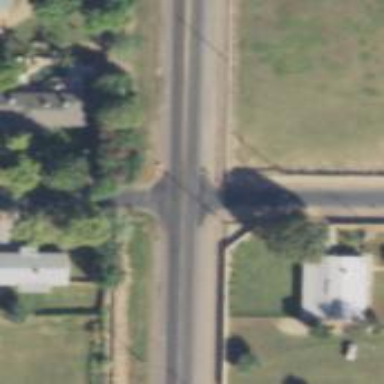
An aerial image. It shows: Road with stop sign.